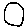
Label: circle